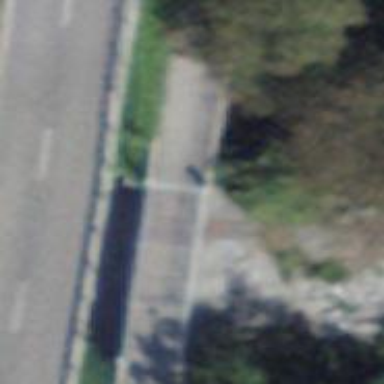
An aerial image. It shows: Asphalt cycleway running alongside abandoned railway track.